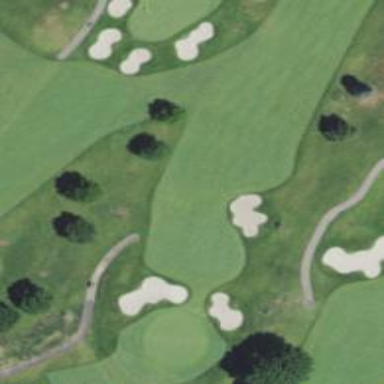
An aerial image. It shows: View of golf hole.